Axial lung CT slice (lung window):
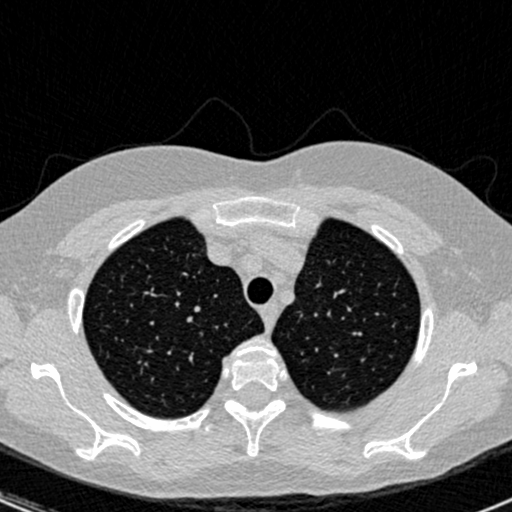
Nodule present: no